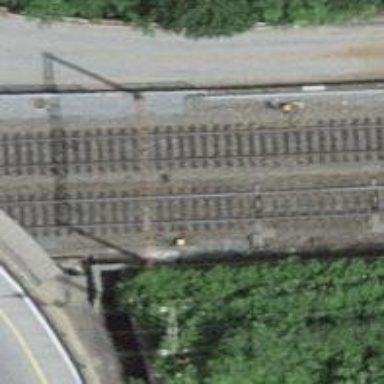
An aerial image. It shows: Railway switch.